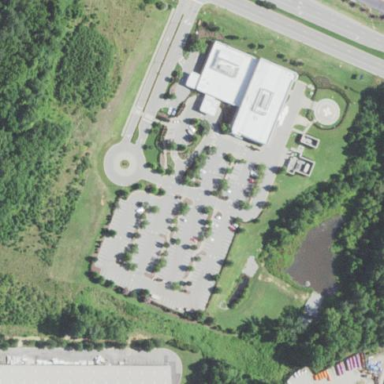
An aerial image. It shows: Healthcare clinic is depicted in the image.